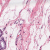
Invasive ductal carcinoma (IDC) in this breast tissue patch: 0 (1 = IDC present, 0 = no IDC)